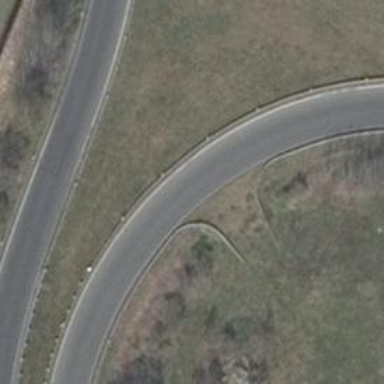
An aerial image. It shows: Trunk link highway designated as motorroad.